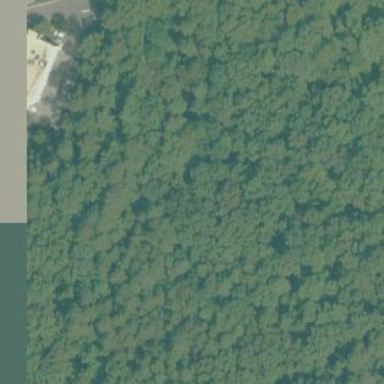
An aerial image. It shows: Mixed woodland area with variety of leaf types and cycles.